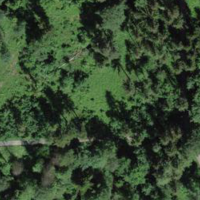
EUNIS habitat code: 43
Species observed at this site:
Campanula trachelium